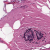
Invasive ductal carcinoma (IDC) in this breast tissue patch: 0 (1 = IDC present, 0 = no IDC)